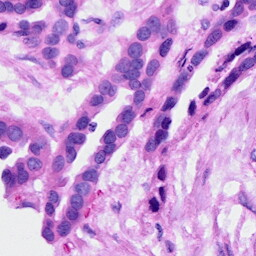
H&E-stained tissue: Ovarian